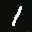
Label: 1